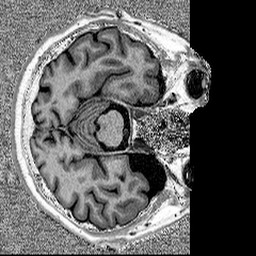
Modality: MP2RAGE
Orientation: axial
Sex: male